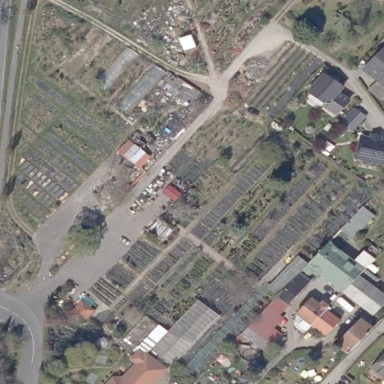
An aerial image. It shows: Garden center.